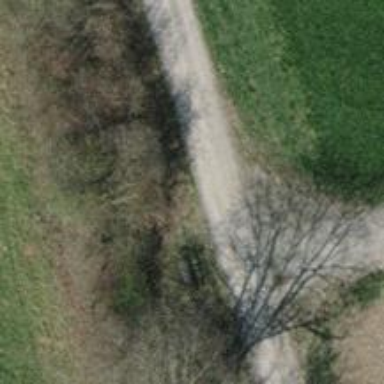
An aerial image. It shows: Bench.